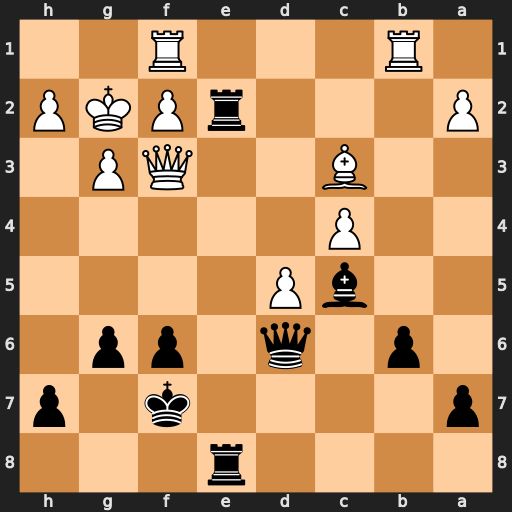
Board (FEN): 4r3/p4k1p/1p1q1pp1/2bP4/2P5/2B2QP1/P3rPKP/1R3R2
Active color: b
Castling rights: -
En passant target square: -
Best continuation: R8e3 Qxe3 Bxe3